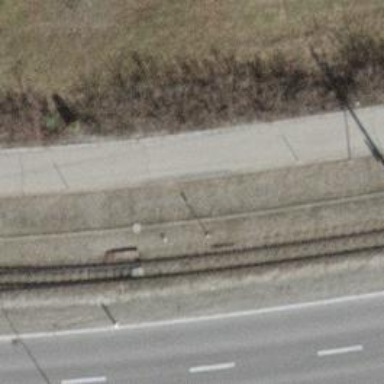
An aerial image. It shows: Abandoned railway siding with 1 track. The electrification system used contact lines.